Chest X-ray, PA view. Patient: 26 years old, sex M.
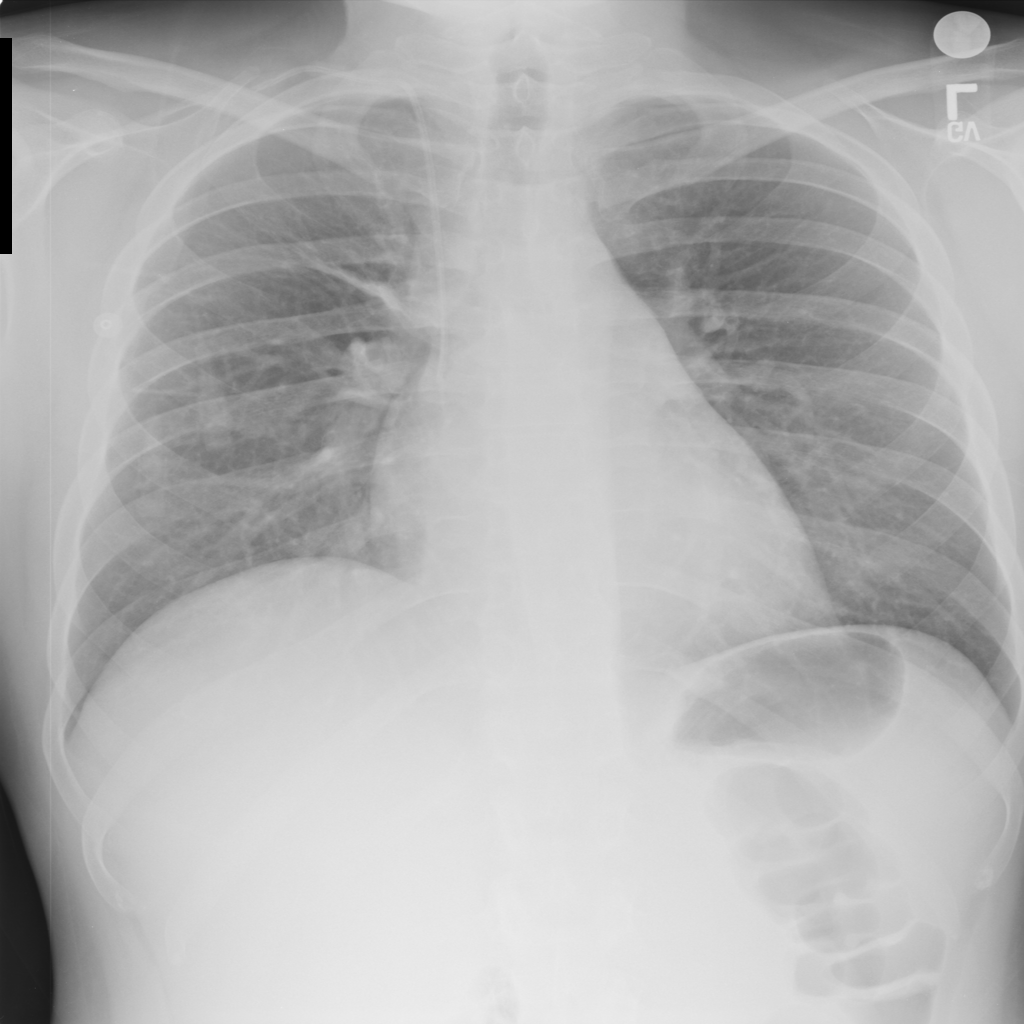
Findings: Atelectasis